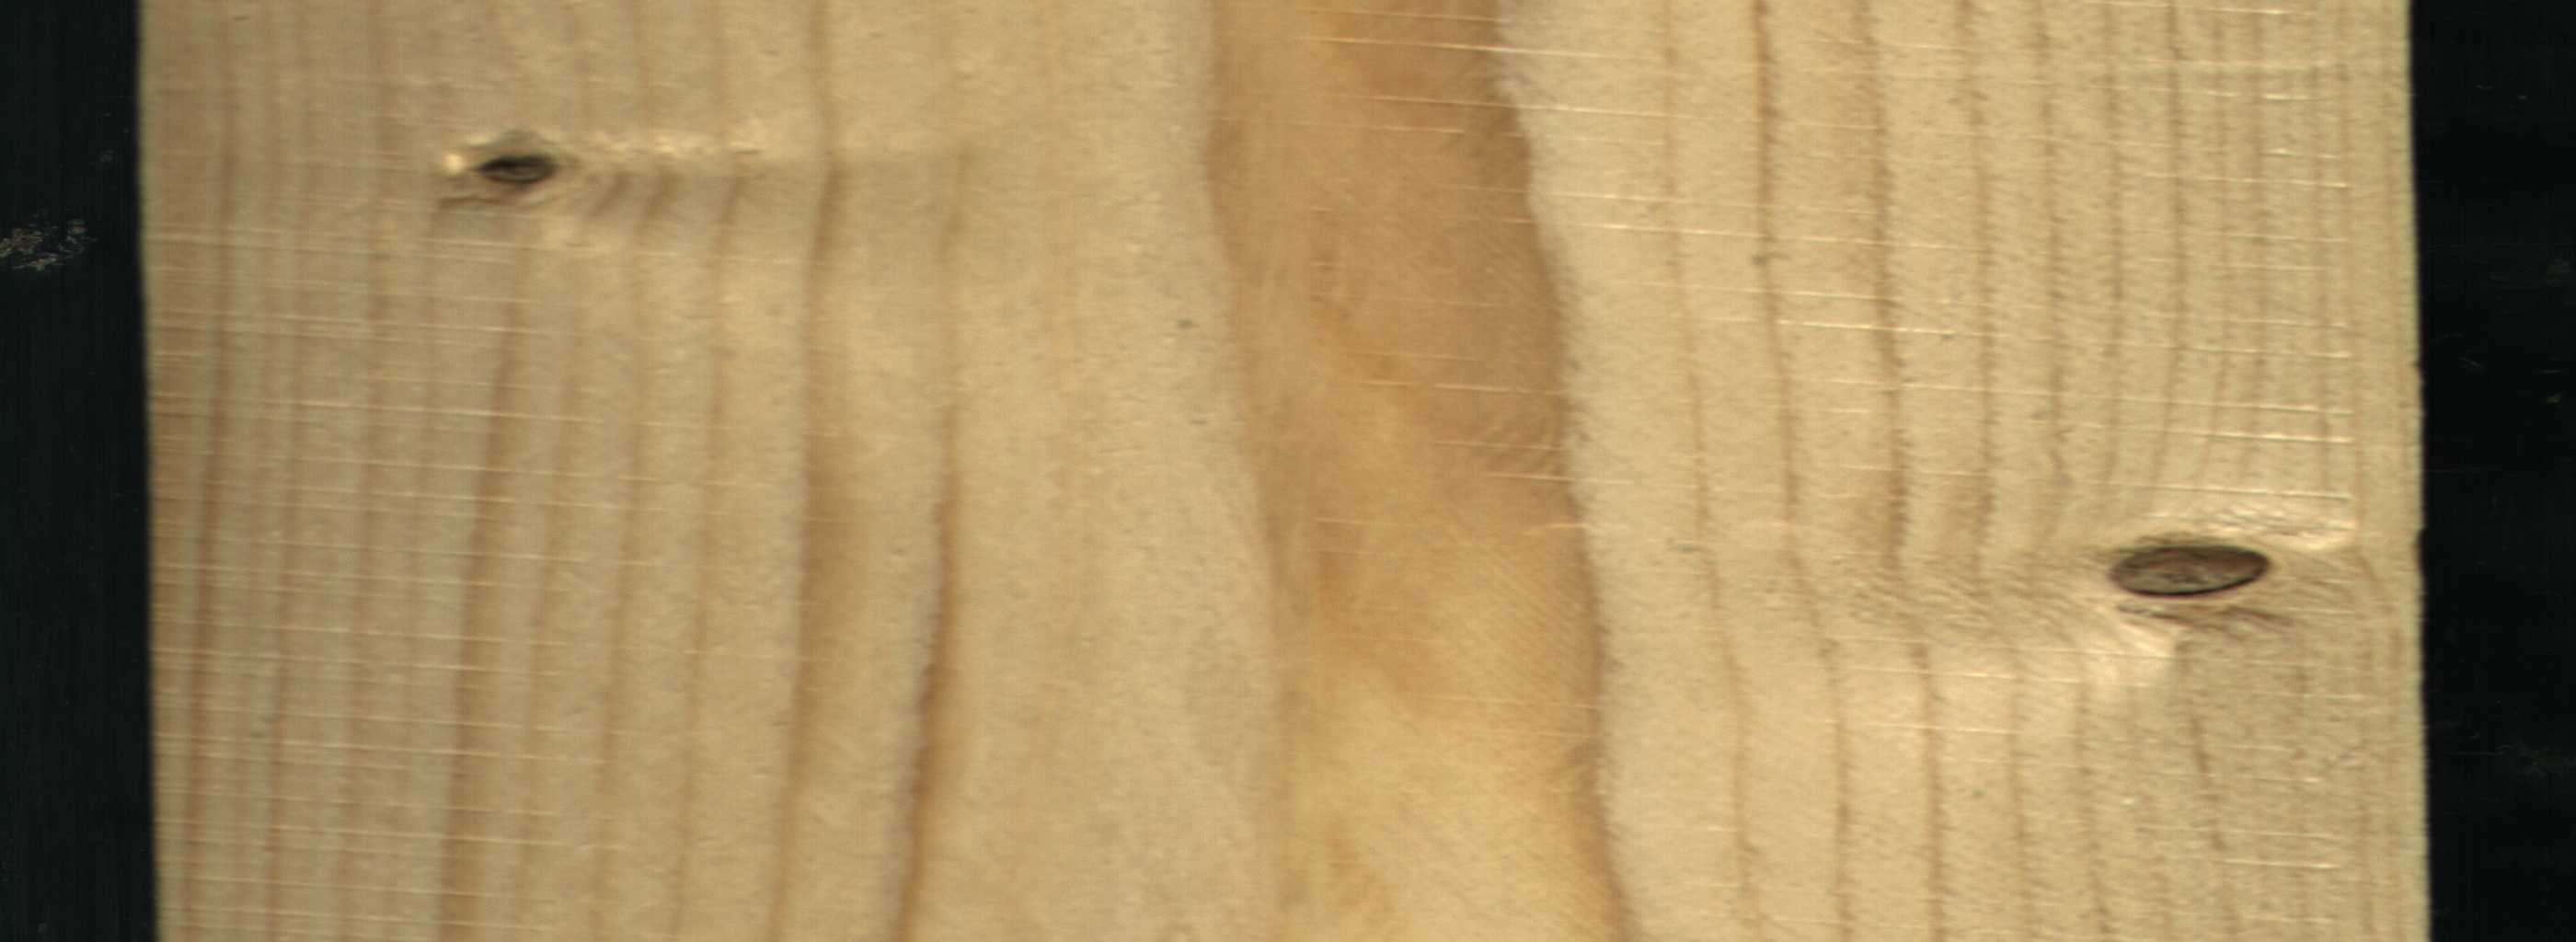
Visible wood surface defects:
Dead_Knot
Dead_Knot